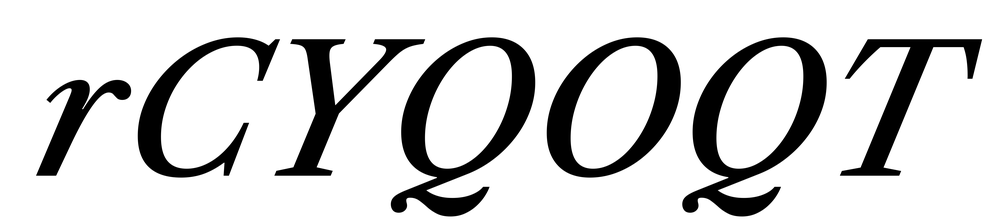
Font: LibreCaslonText-Italic_Medium_Italic